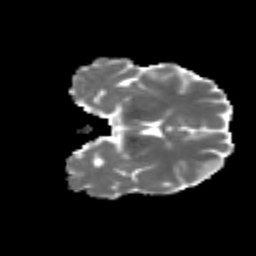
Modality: MD
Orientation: coronal
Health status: ill
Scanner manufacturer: siemens
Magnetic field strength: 3 T
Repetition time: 6.8 s
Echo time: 0.097 s